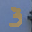
Label: 3